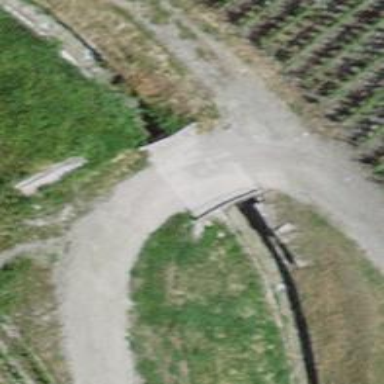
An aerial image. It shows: Culvert tunnel that serves as drain for the waterway.